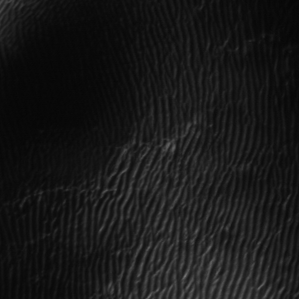
Label: frost